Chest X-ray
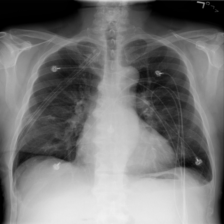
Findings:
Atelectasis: negative
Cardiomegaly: negative
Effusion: positive
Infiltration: positive
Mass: negative
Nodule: negative
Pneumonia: negative
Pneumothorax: negative
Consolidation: negative
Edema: negative
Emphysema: negative
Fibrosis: negative
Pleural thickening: negative
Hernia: negative